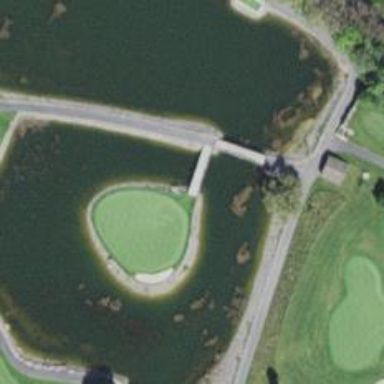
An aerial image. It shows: Service road on bridge designed for golf cartpath.